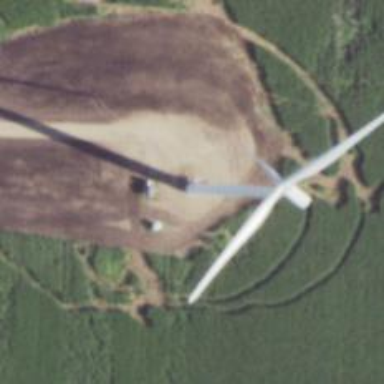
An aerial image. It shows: Wind generator in the form of horizontal axis wind turbine.